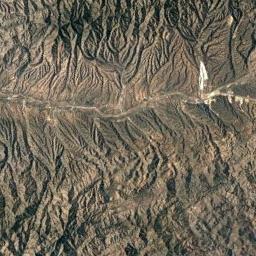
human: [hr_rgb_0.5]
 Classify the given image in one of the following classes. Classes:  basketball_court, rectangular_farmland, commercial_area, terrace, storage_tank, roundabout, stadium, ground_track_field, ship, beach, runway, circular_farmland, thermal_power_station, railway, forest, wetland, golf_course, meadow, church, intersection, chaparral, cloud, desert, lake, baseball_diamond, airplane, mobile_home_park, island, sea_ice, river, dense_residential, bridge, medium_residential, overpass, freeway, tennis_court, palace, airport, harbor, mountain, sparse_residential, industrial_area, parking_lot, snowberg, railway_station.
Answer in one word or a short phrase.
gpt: mountain